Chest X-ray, PA view. Patient: 73 years old, sex F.
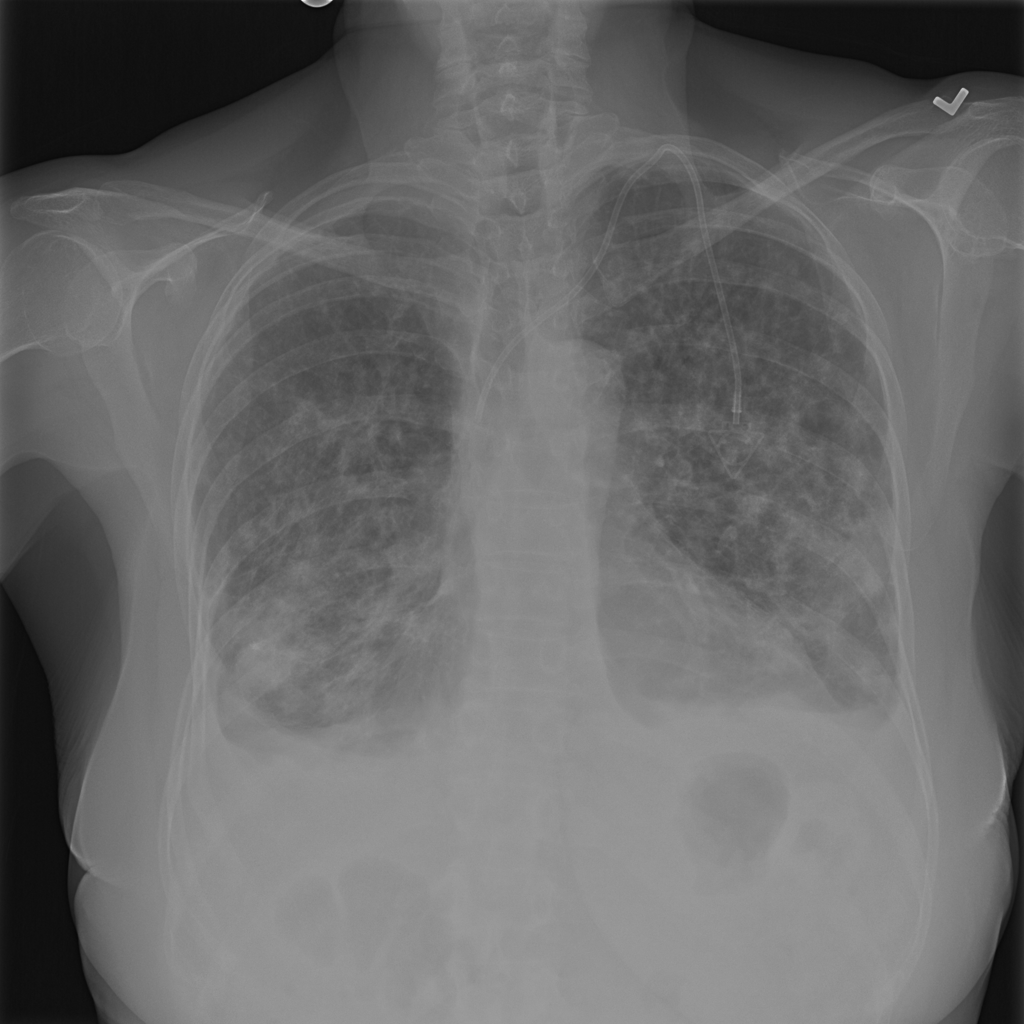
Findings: Pleural_Thickening